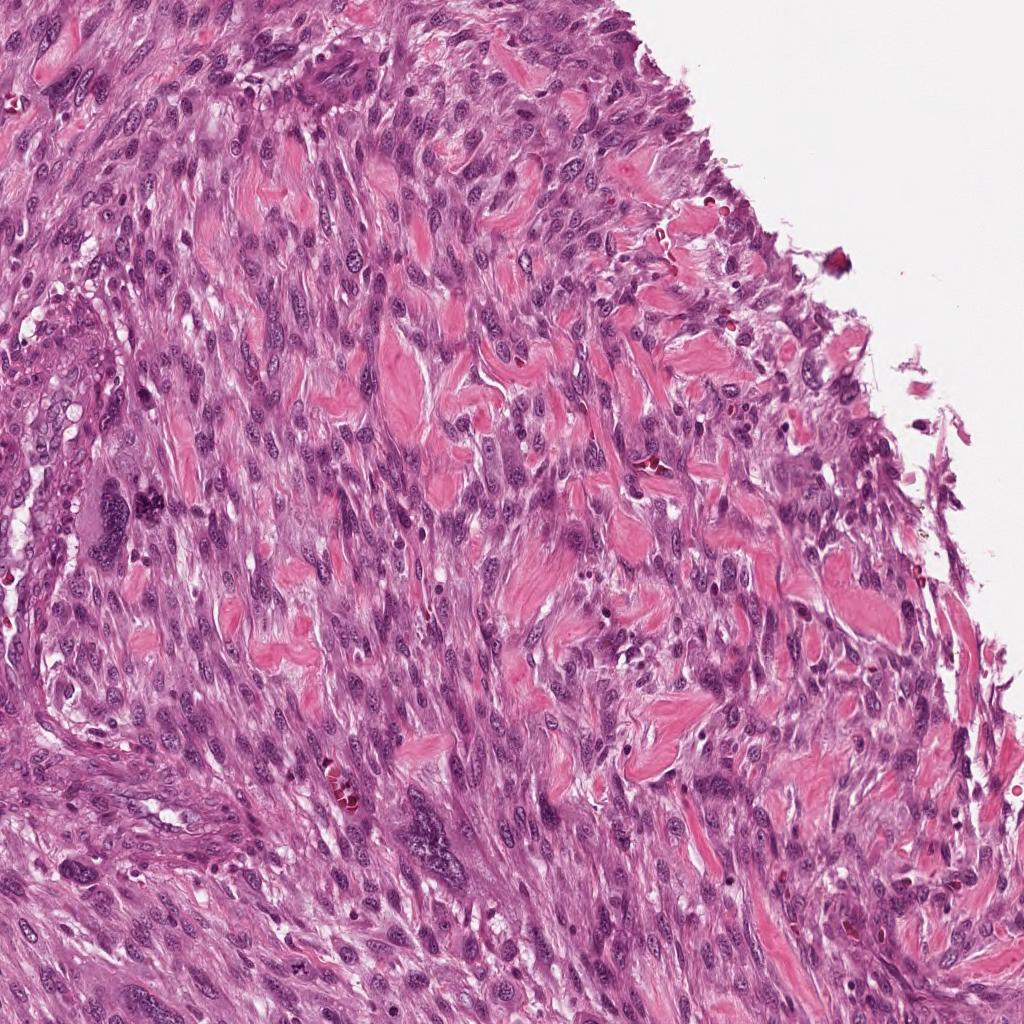
Label: Viable